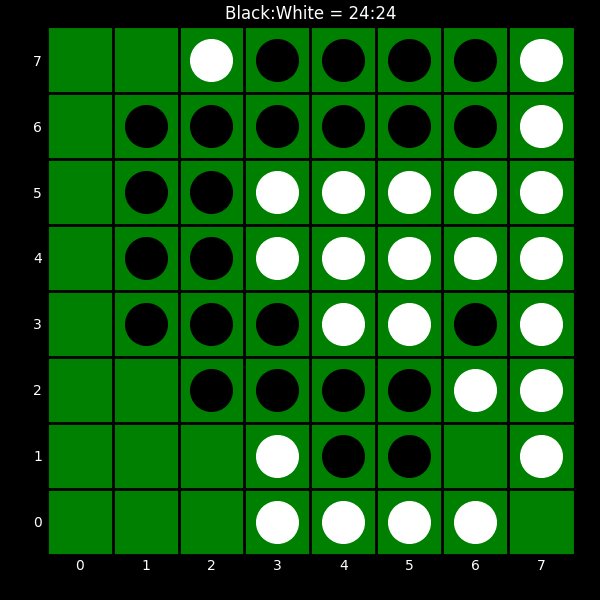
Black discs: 24
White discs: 24